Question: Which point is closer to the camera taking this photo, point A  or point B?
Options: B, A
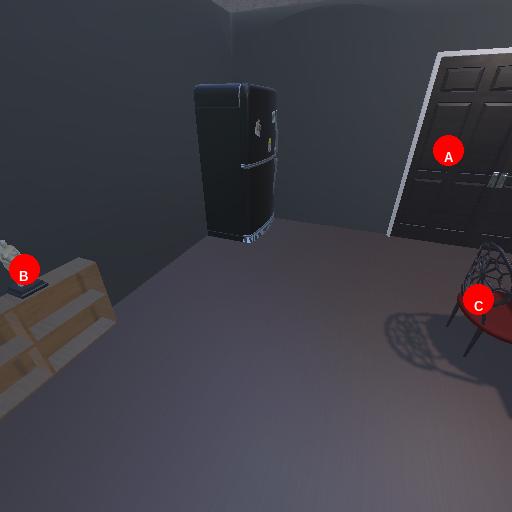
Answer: B